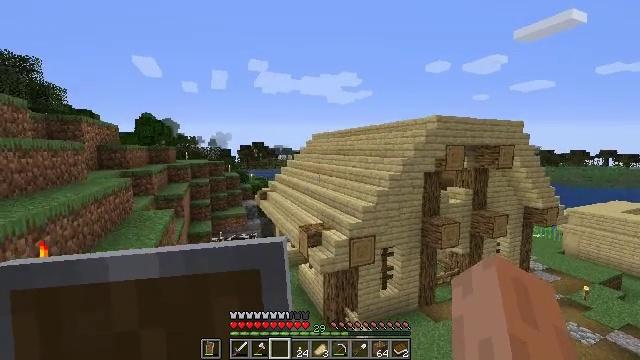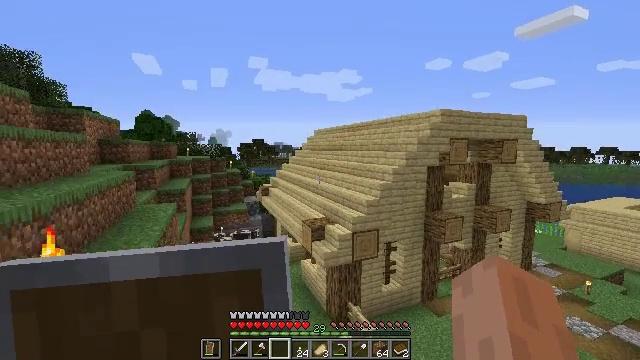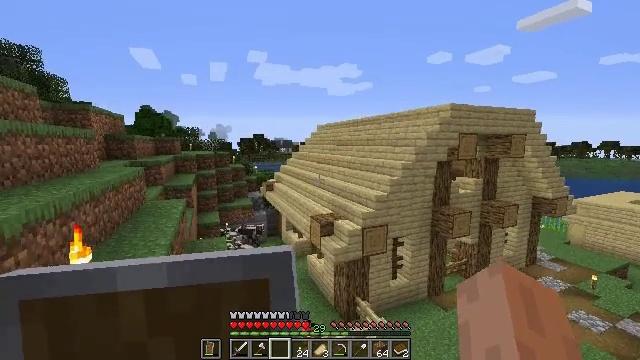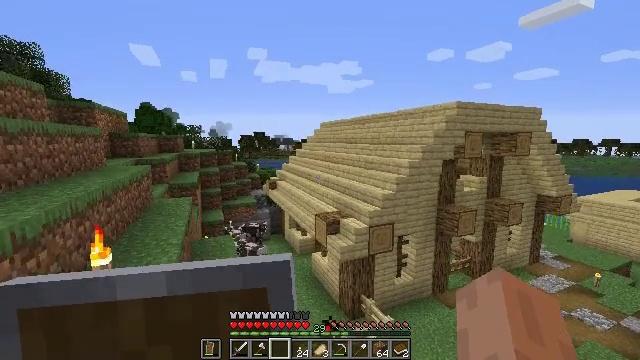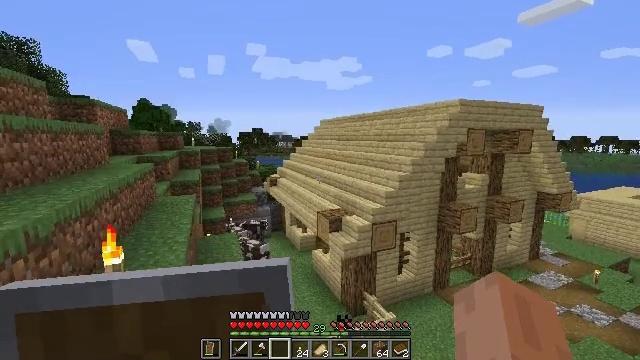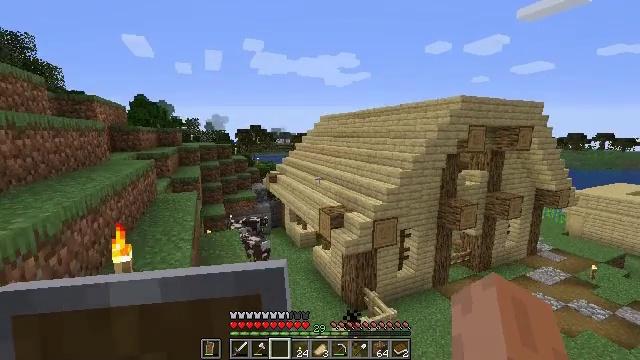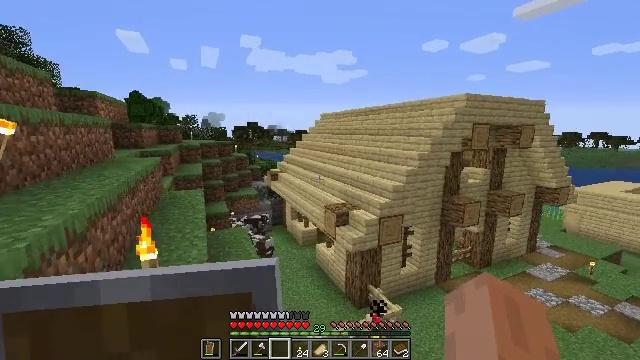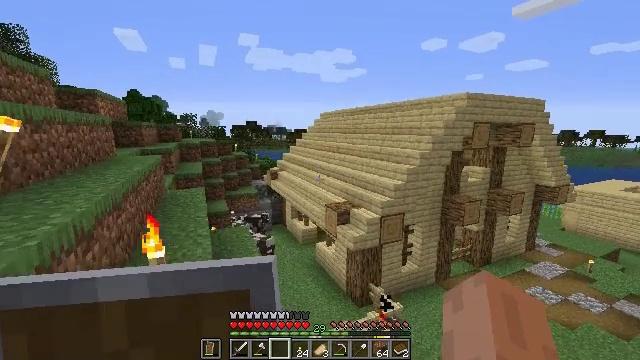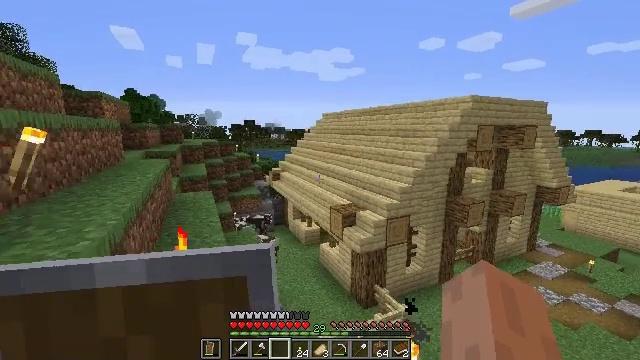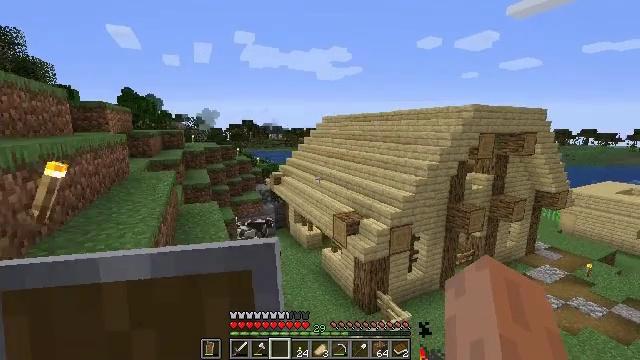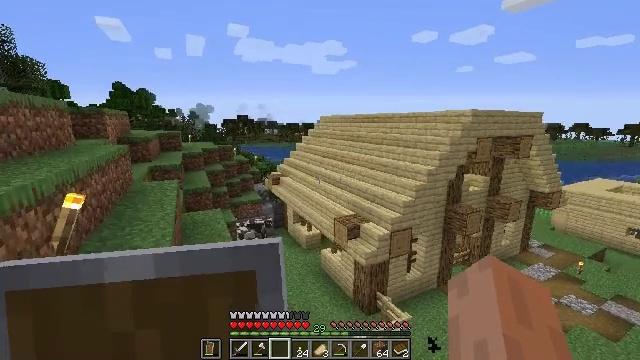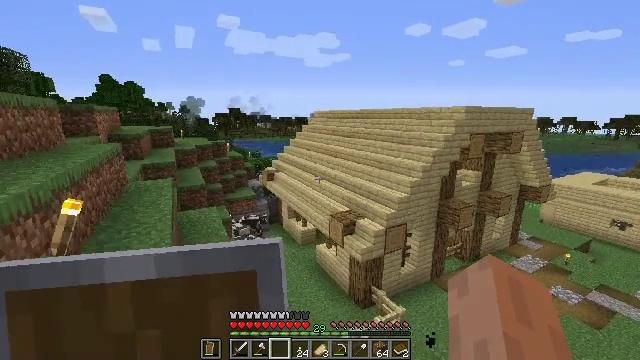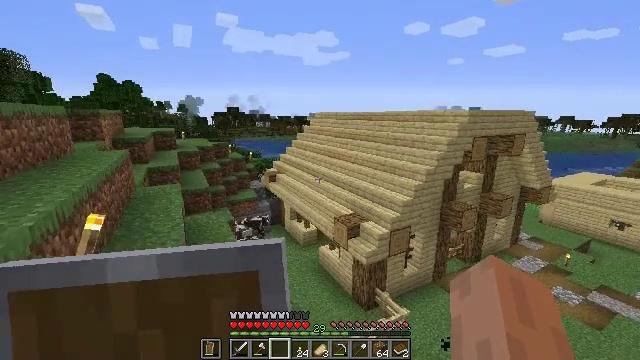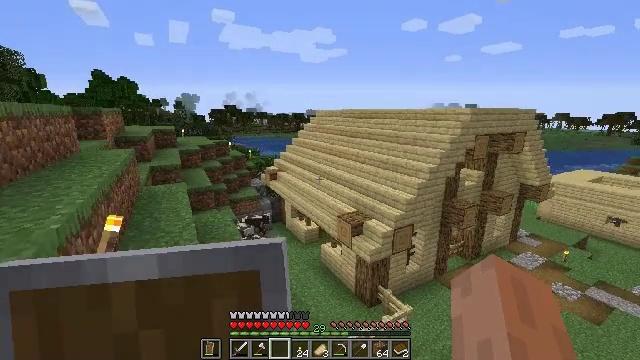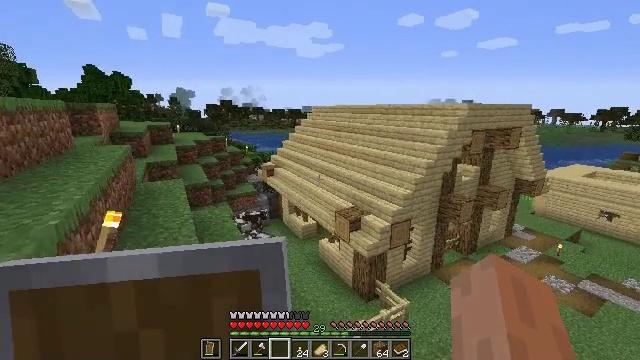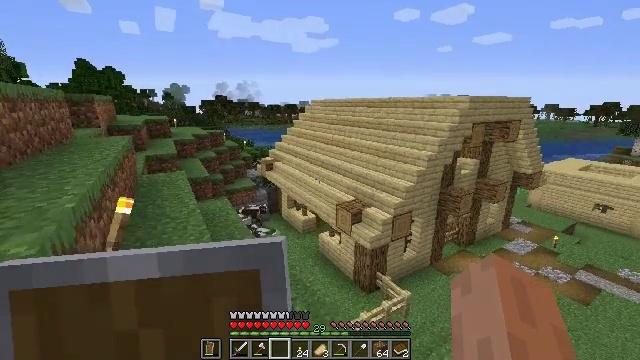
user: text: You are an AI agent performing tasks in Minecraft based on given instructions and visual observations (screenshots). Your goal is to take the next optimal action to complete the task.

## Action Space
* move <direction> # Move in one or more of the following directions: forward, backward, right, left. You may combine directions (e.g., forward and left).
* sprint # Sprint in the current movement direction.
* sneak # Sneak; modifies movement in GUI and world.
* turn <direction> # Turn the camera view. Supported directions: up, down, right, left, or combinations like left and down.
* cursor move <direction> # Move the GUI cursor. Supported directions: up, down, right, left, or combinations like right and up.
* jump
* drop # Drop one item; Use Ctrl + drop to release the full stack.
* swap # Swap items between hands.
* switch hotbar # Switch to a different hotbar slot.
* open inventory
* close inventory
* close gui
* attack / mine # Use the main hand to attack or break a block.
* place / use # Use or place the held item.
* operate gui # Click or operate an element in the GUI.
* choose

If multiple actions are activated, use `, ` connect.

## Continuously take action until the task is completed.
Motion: motion action
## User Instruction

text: Craft a fishing rod.
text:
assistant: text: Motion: move left
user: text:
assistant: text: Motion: move left
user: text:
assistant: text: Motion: move left
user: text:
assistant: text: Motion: move left
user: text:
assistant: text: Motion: move left
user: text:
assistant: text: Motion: move left
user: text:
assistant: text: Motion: move left
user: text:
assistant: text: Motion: move left, jump
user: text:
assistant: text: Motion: move left, jump
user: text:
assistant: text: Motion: move left, turn right and down, jump
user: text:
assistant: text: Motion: move left, turn right and down, jump
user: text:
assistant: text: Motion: move left, jump
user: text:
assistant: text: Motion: move left
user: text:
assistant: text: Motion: move left
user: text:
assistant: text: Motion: move left
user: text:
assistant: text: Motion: move left
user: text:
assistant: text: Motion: move left
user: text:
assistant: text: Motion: move left
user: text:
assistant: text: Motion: move left
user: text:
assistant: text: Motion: move forward and move left
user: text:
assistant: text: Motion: move forward and move left
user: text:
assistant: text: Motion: move forward and move left
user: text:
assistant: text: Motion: move forward and move left, turn right
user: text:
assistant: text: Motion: move forward and move left
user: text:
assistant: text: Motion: move forward and move left, turn right
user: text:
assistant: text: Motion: move forward and move left
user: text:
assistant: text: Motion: move forward and move left
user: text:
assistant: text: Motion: move forward and move left
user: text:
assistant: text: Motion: move forward and move left, jump
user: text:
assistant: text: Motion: move left, jump